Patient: sex F, age 55
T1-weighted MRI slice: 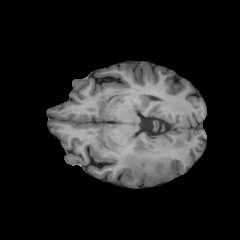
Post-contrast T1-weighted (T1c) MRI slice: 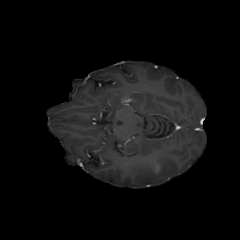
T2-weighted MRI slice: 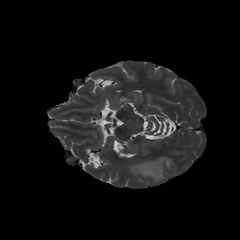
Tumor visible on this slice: yes
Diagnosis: Glioblastoma, IDH-wildtype
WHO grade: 4